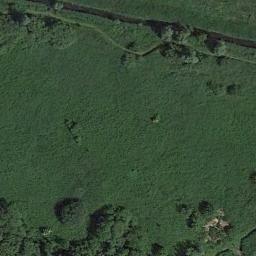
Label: meadow